Field crop: maize
Growth stage: 2
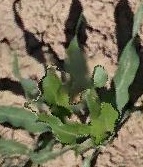
Species: maize